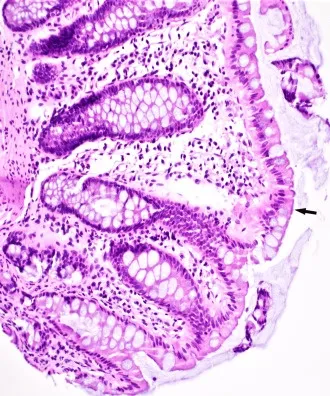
Intestinal spirochetosis in a rectal biopsy. A. Hematoxylin and eosin stain with a false-brush border on luminal epithelial cells (arrow).
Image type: pathology (h&e)